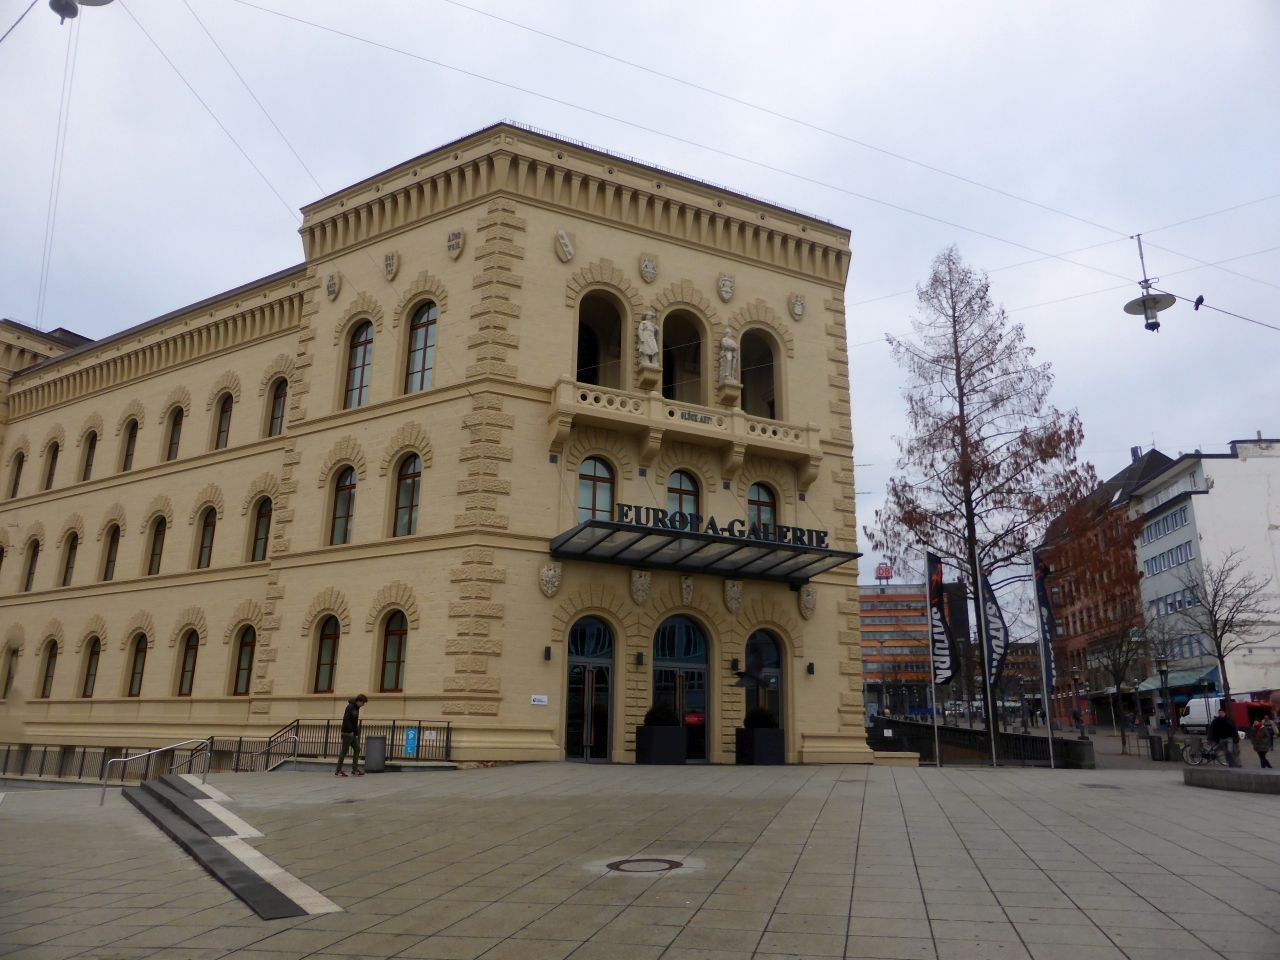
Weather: clear
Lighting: day
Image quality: good
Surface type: walking surface
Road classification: path, pedestrian
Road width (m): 5
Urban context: urban centre
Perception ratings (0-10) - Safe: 3.81, Lively: 9.47, Beautiful: 4.99, Boring: 5.07, Depressing: 2.91, Wealthy: 9.07